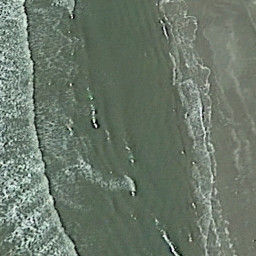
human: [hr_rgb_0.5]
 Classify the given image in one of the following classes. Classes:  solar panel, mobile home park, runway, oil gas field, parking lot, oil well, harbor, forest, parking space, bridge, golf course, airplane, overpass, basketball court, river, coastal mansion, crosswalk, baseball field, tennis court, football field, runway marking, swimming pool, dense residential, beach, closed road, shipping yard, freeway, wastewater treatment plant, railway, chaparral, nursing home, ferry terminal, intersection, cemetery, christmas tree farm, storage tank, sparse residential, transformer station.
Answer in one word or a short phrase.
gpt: beach